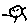
Label: sun